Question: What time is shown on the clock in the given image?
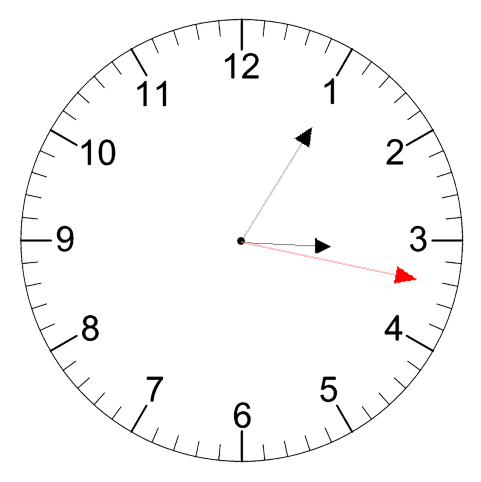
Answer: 03:05:17